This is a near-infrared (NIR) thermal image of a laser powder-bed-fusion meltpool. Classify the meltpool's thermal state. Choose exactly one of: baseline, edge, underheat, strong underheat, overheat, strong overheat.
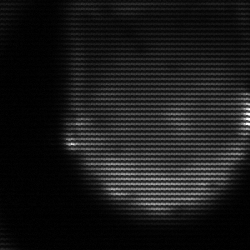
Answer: edge